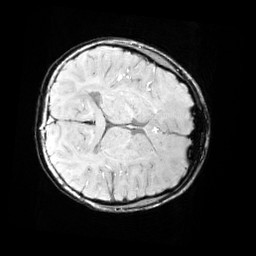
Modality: SWI
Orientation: axial
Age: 11
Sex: female
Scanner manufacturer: siemens
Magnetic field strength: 3 T
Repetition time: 0.027 s
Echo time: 0.02 s